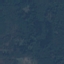
Land use / land cover: Forest